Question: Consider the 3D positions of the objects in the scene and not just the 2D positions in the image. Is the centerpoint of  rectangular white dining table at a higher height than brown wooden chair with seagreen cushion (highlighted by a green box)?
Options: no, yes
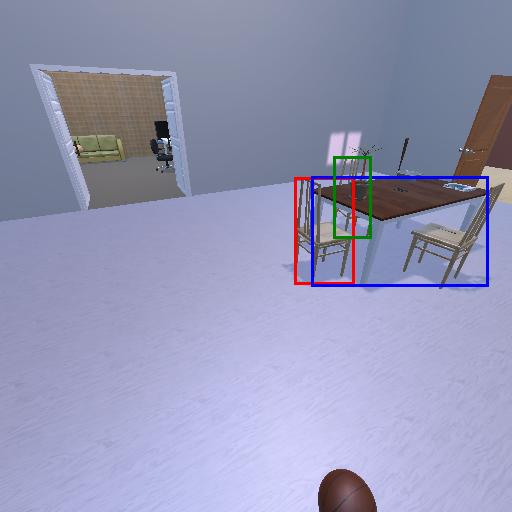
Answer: no